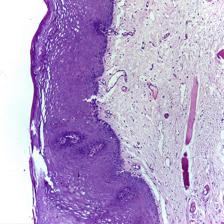
Diagnosis: Normal